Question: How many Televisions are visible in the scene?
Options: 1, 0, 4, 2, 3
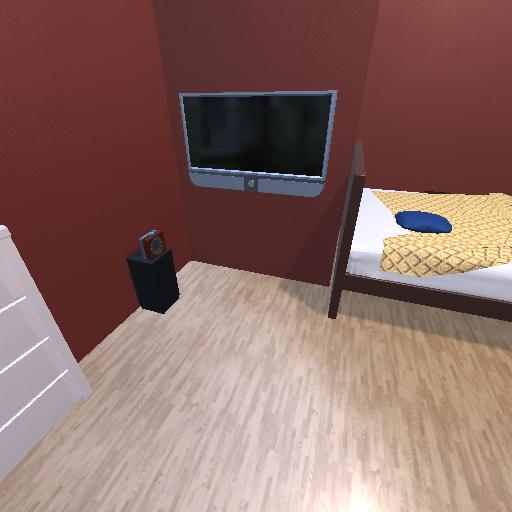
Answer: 1